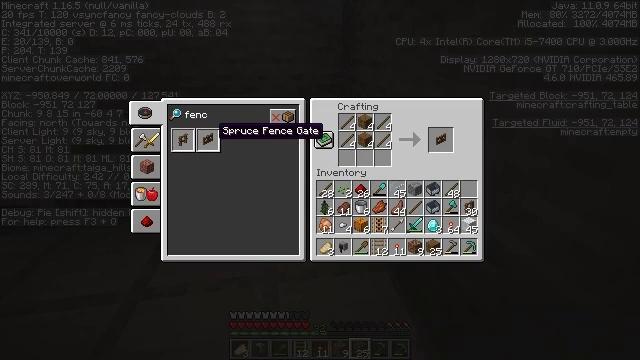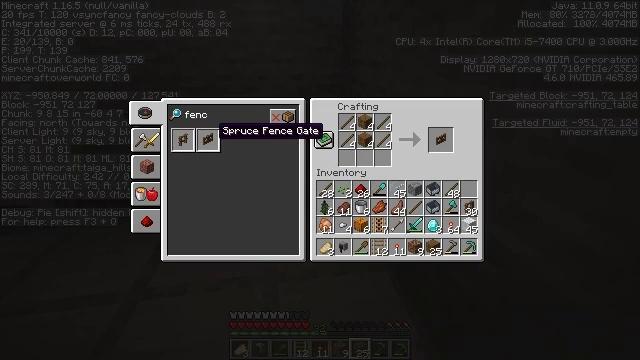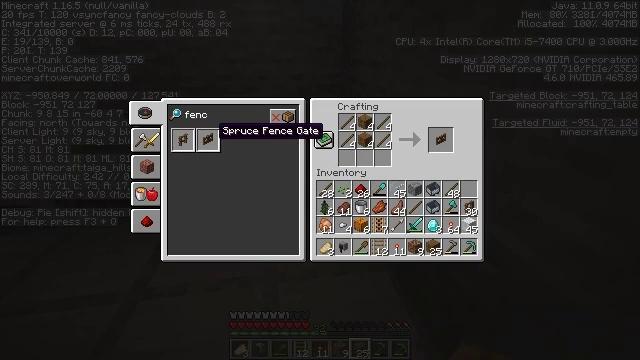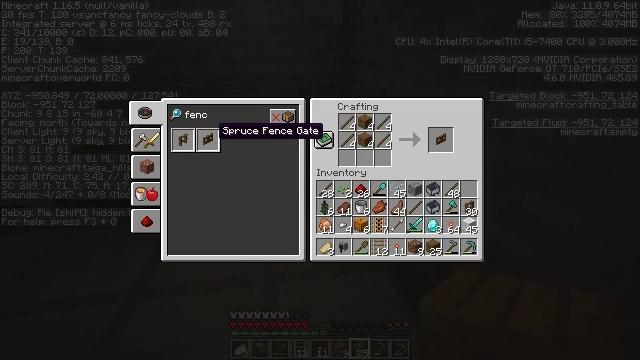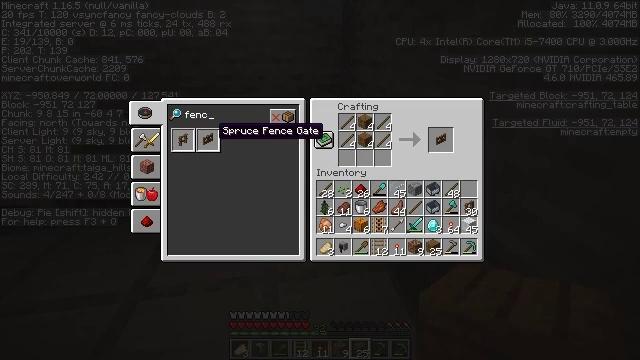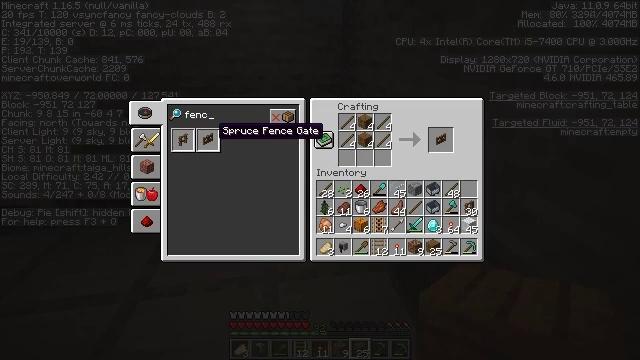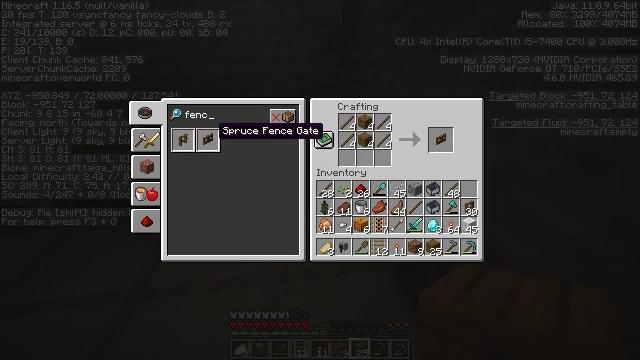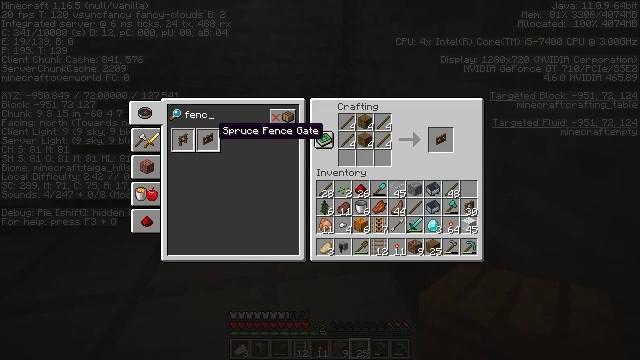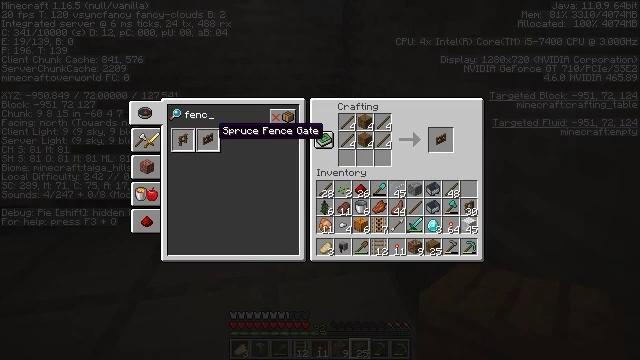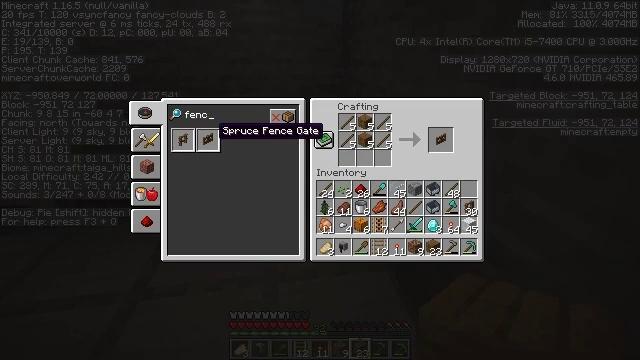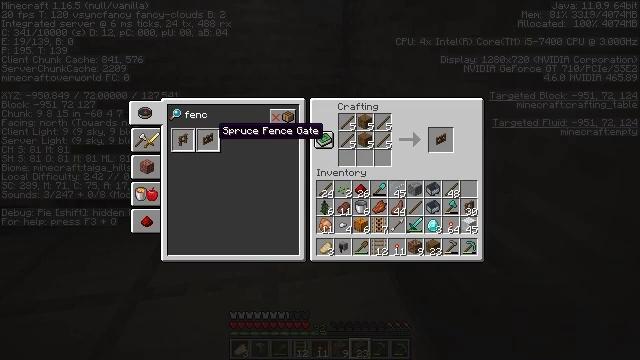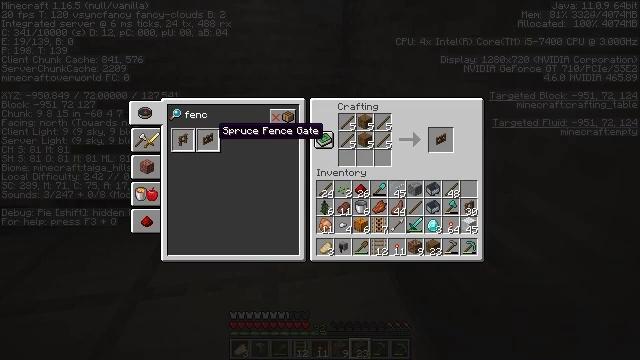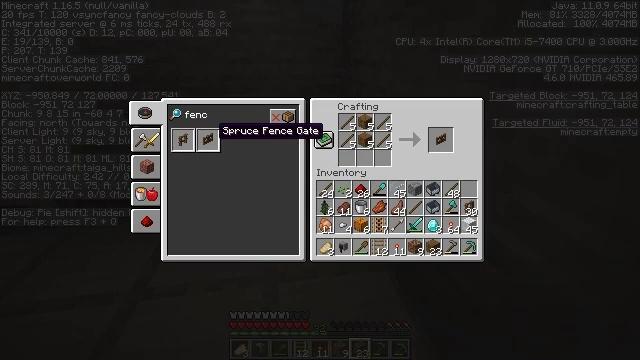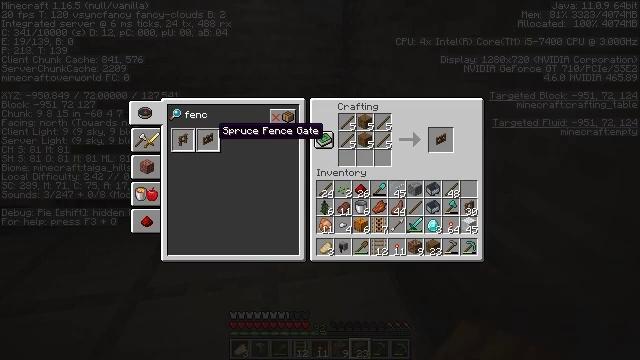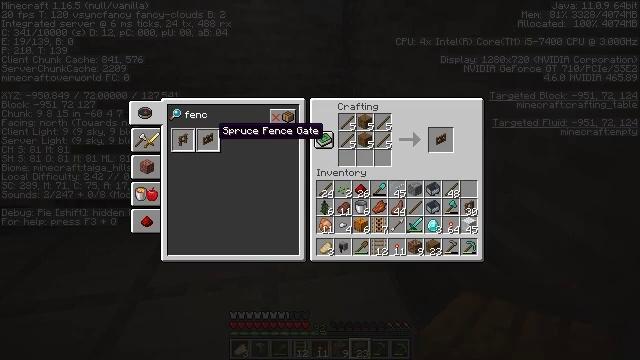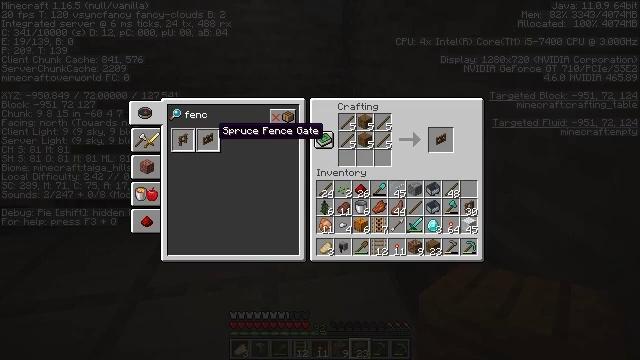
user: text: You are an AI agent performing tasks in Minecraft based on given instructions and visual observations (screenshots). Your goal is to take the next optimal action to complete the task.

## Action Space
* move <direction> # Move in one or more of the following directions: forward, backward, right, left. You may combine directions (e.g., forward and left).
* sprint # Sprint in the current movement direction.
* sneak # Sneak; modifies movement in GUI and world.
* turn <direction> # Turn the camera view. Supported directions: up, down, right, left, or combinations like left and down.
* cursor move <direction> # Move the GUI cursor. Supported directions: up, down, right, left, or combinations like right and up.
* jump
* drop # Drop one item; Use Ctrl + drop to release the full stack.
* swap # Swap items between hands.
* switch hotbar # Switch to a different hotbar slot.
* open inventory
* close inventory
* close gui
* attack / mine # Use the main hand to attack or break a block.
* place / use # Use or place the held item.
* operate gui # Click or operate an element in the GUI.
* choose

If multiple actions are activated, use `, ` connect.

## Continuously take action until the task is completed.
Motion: motion action
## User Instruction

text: Combine sticks and spruce planks to craft a spruce fence gate.
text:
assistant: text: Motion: no_op
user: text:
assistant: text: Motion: no_op
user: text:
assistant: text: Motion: attack / mine
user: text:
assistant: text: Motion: attack / mine
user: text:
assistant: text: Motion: attack / mine
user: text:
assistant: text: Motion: no_op
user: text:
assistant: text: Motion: no_op
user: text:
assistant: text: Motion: no_op
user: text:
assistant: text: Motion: no_op
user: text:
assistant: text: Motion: no_op
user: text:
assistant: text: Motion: no_op
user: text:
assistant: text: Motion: no_op
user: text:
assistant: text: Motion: no_op
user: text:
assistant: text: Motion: no_op
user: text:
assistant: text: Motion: no_op
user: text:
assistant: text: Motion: no_op
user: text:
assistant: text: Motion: no_op
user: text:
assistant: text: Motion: no_op
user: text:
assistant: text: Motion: no_op
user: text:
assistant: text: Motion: no_op
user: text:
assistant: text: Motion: no_op
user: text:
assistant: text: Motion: no_op
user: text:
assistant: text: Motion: no_op
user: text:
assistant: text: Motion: no_op
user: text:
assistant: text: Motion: no_op
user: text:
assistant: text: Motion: no_op
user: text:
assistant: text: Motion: no_op
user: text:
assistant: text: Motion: no_op
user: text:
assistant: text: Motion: no_op
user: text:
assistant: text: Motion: turn right and down